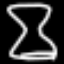
Label: hourglass